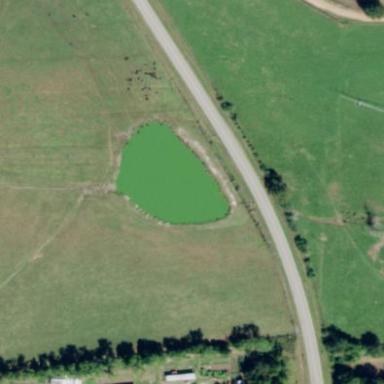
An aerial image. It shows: Pond surrounded by natural water.